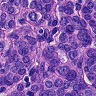
Metastatic tissue present: yes